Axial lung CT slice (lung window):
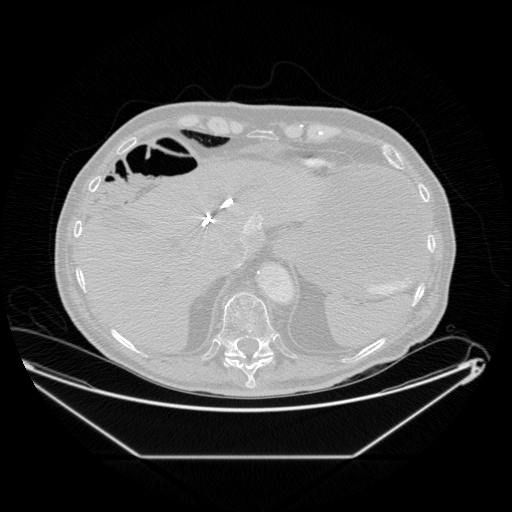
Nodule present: no